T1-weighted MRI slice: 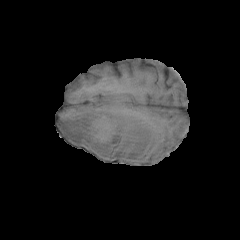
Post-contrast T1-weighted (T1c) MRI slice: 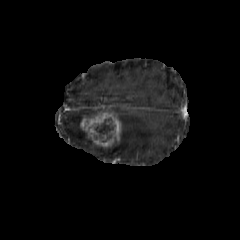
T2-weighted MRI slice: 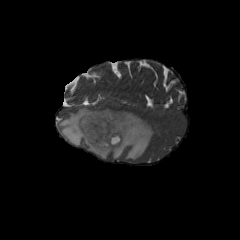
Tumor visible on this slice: yes